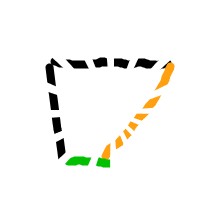
Shape: trapezoid